Question: I have created an Addin(Extension) for Enterprise Architect. And it appears under extensions when i right click on any model element. Now i want to have an custom icon and an custom shortcut key for the same. Also i want to do it in my program which registers this Addin to Enterprise Architect. I have written this Addin in Python 2.7. The Image for my Addin is Below, Also you can see some below menu items having icons and shortcuts

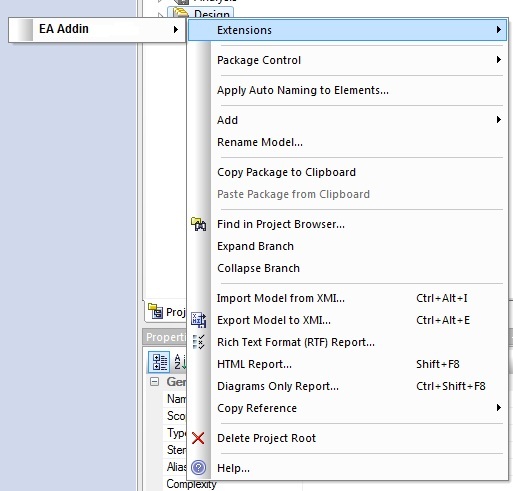
Answer: This <URL> enables to invoke your addin by key combination.
Easy to implement!